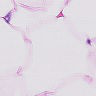
Metastatic tissue present: no